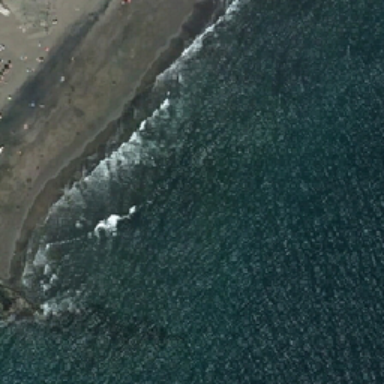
Many tourists are playing on the beach .